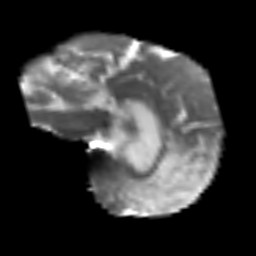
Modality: T2w
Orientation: sagittal
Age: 69
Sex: male
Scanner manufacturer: siemens
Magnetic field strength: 3 T
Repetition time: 3.2 s
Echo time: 0.081 s